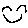
Label: smiley face